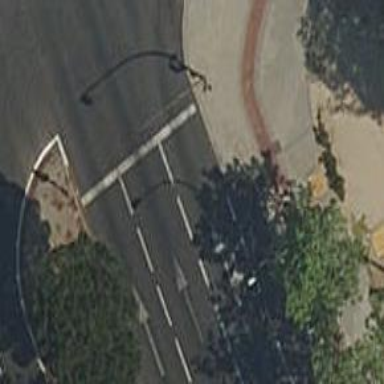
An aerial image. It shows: Road with traffic signals.